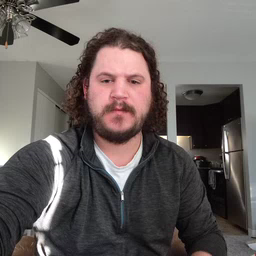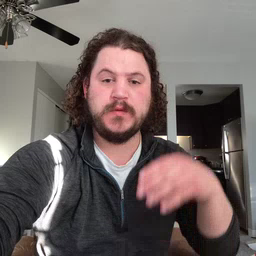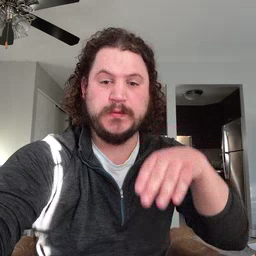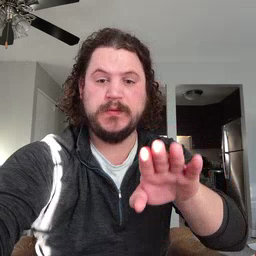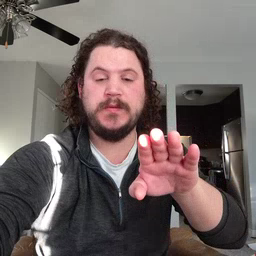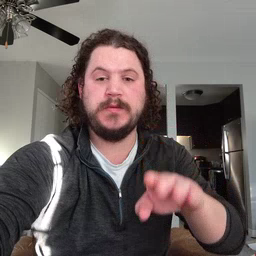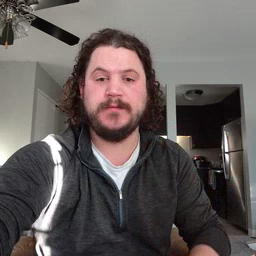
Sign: into